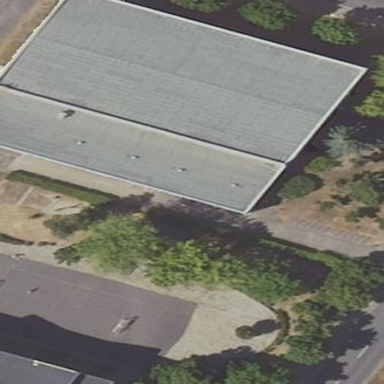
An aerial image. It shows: Building with sports hall used for leisure activities.